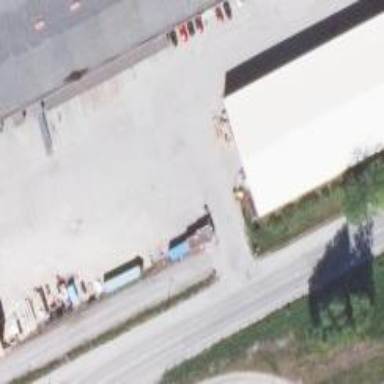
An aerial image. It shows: Warehouse.